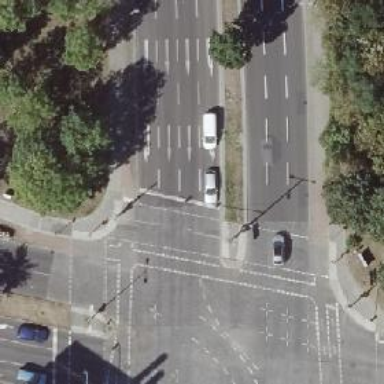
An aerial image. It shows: Asphalt footway with crossing that has traffic signals and island.